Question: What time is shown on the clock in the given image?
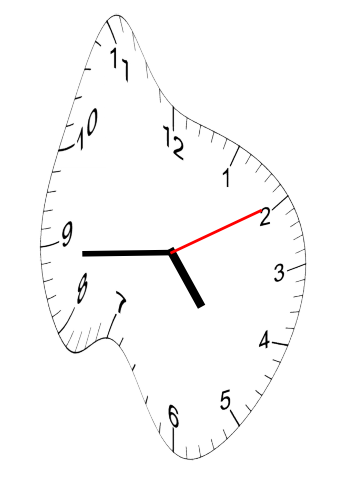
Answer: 04:44:10